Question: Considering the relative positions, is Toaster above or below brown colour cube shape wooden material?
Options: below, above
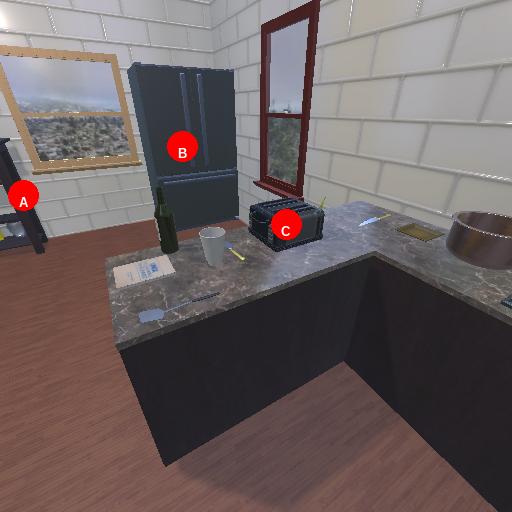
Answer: below